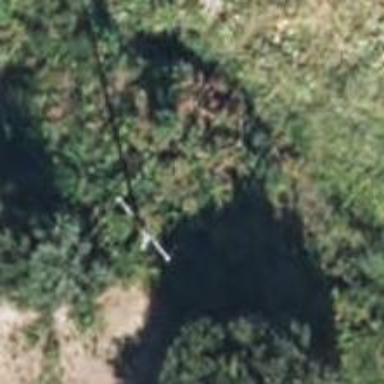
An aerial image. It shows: Minor power line with three cables.